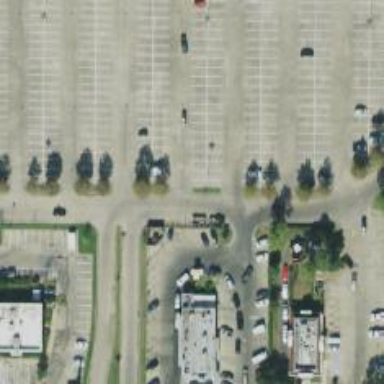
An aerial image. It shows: Parking space.